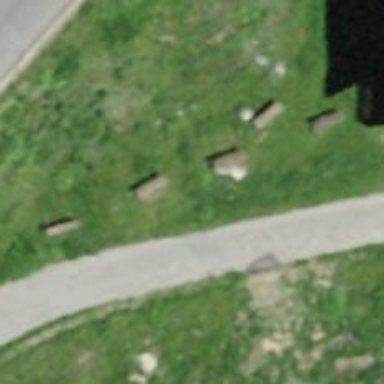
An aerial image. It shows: Bench.